Field crop: tomato
Growth stage: 2
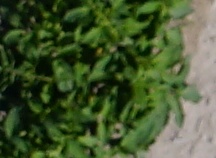
Species: tomato